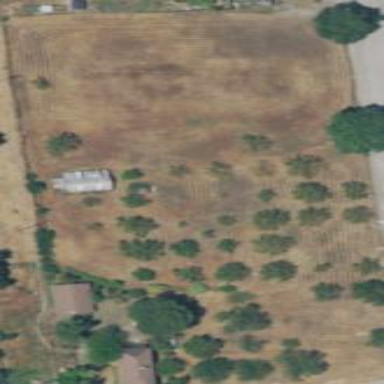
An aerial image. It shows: Orchard.